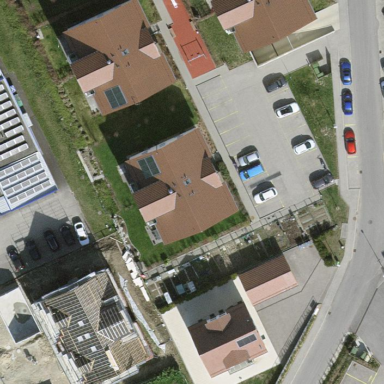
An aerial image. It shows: Residential building.